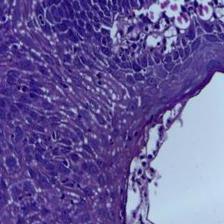
Diagnosis: OSCC